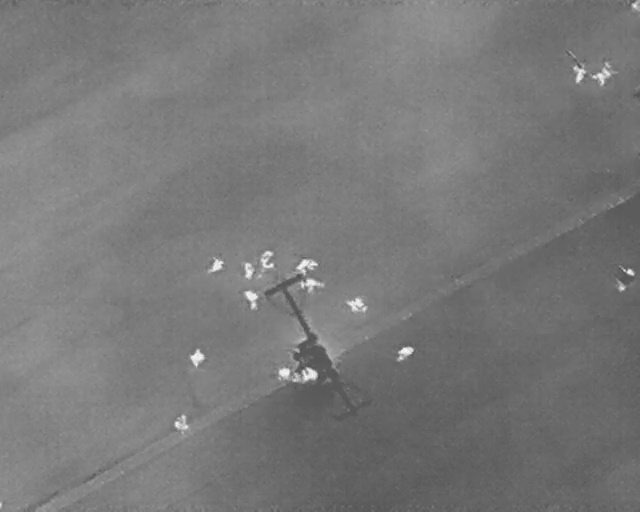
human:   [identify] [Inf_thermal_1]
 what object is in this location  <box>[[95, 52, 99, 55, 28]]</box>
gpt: <ref>1 large person at the right</ref>